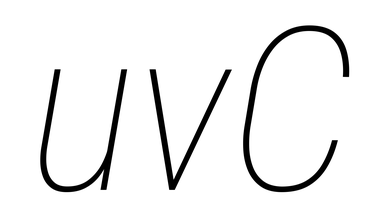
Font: Roboto-Italic_Condensed_Thin_Italic